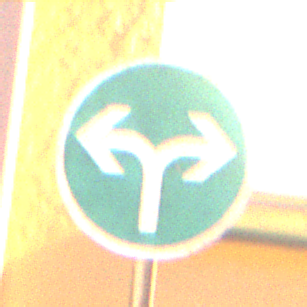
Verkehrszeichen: VorgeschriebeneFahrtrichtungRechtsOderLinks
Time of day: Night
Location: Outdoor (Urban)
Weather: Clear
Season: NotSpecified
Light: Artificial